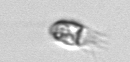
Label: Balanion